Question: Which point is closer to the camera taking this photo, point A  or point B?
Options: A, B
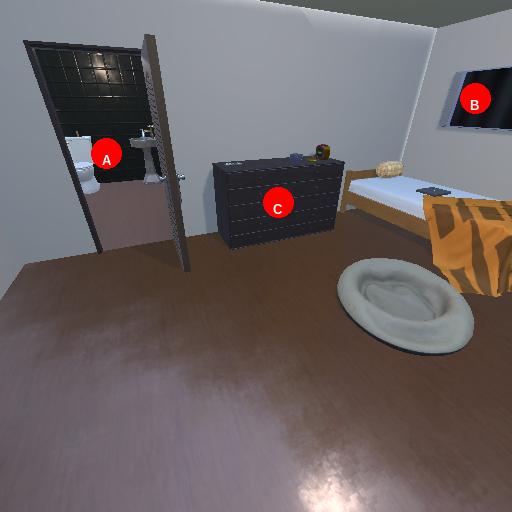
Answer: A